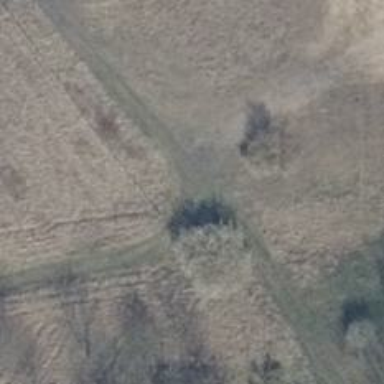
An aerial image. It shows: Grass track with grade4 surface.